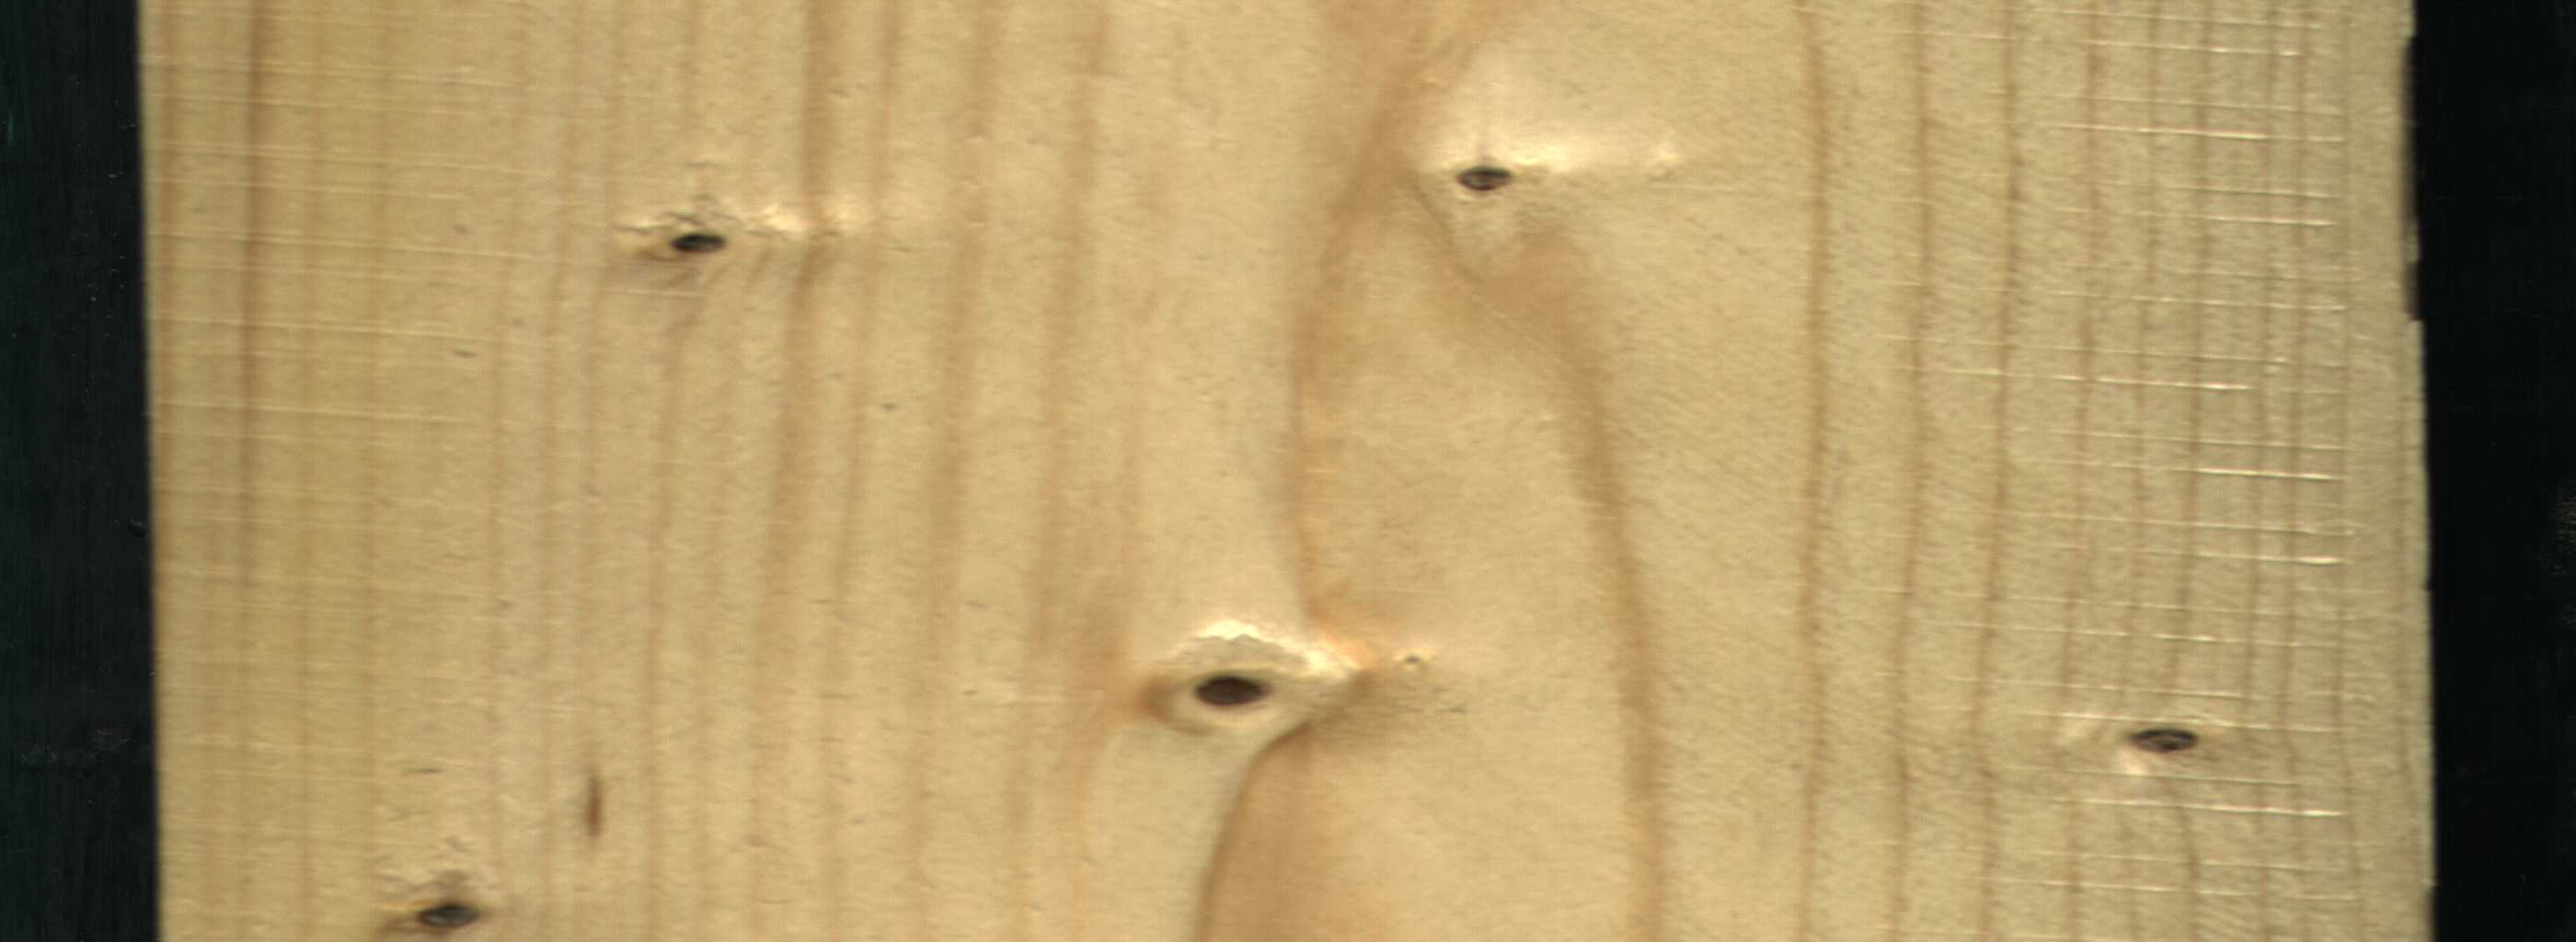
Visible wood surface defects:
Dead_Knot
Dead_Knot
Dead_Knot
Dead_Knot
Dead_Knot